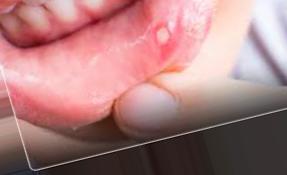
Condition: Mouth Ulcer